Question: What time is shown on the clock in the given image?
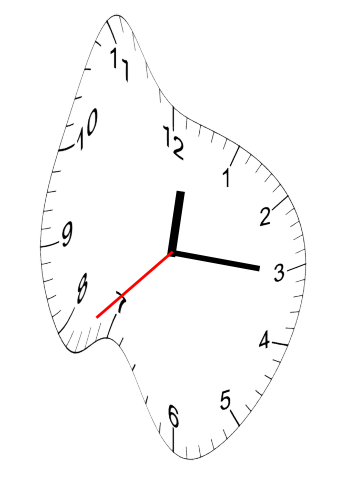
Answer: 12:15:38